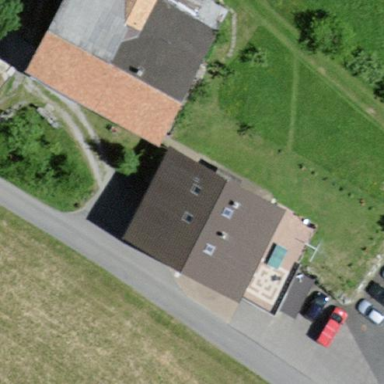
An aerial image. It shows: Residential building.